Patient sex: M
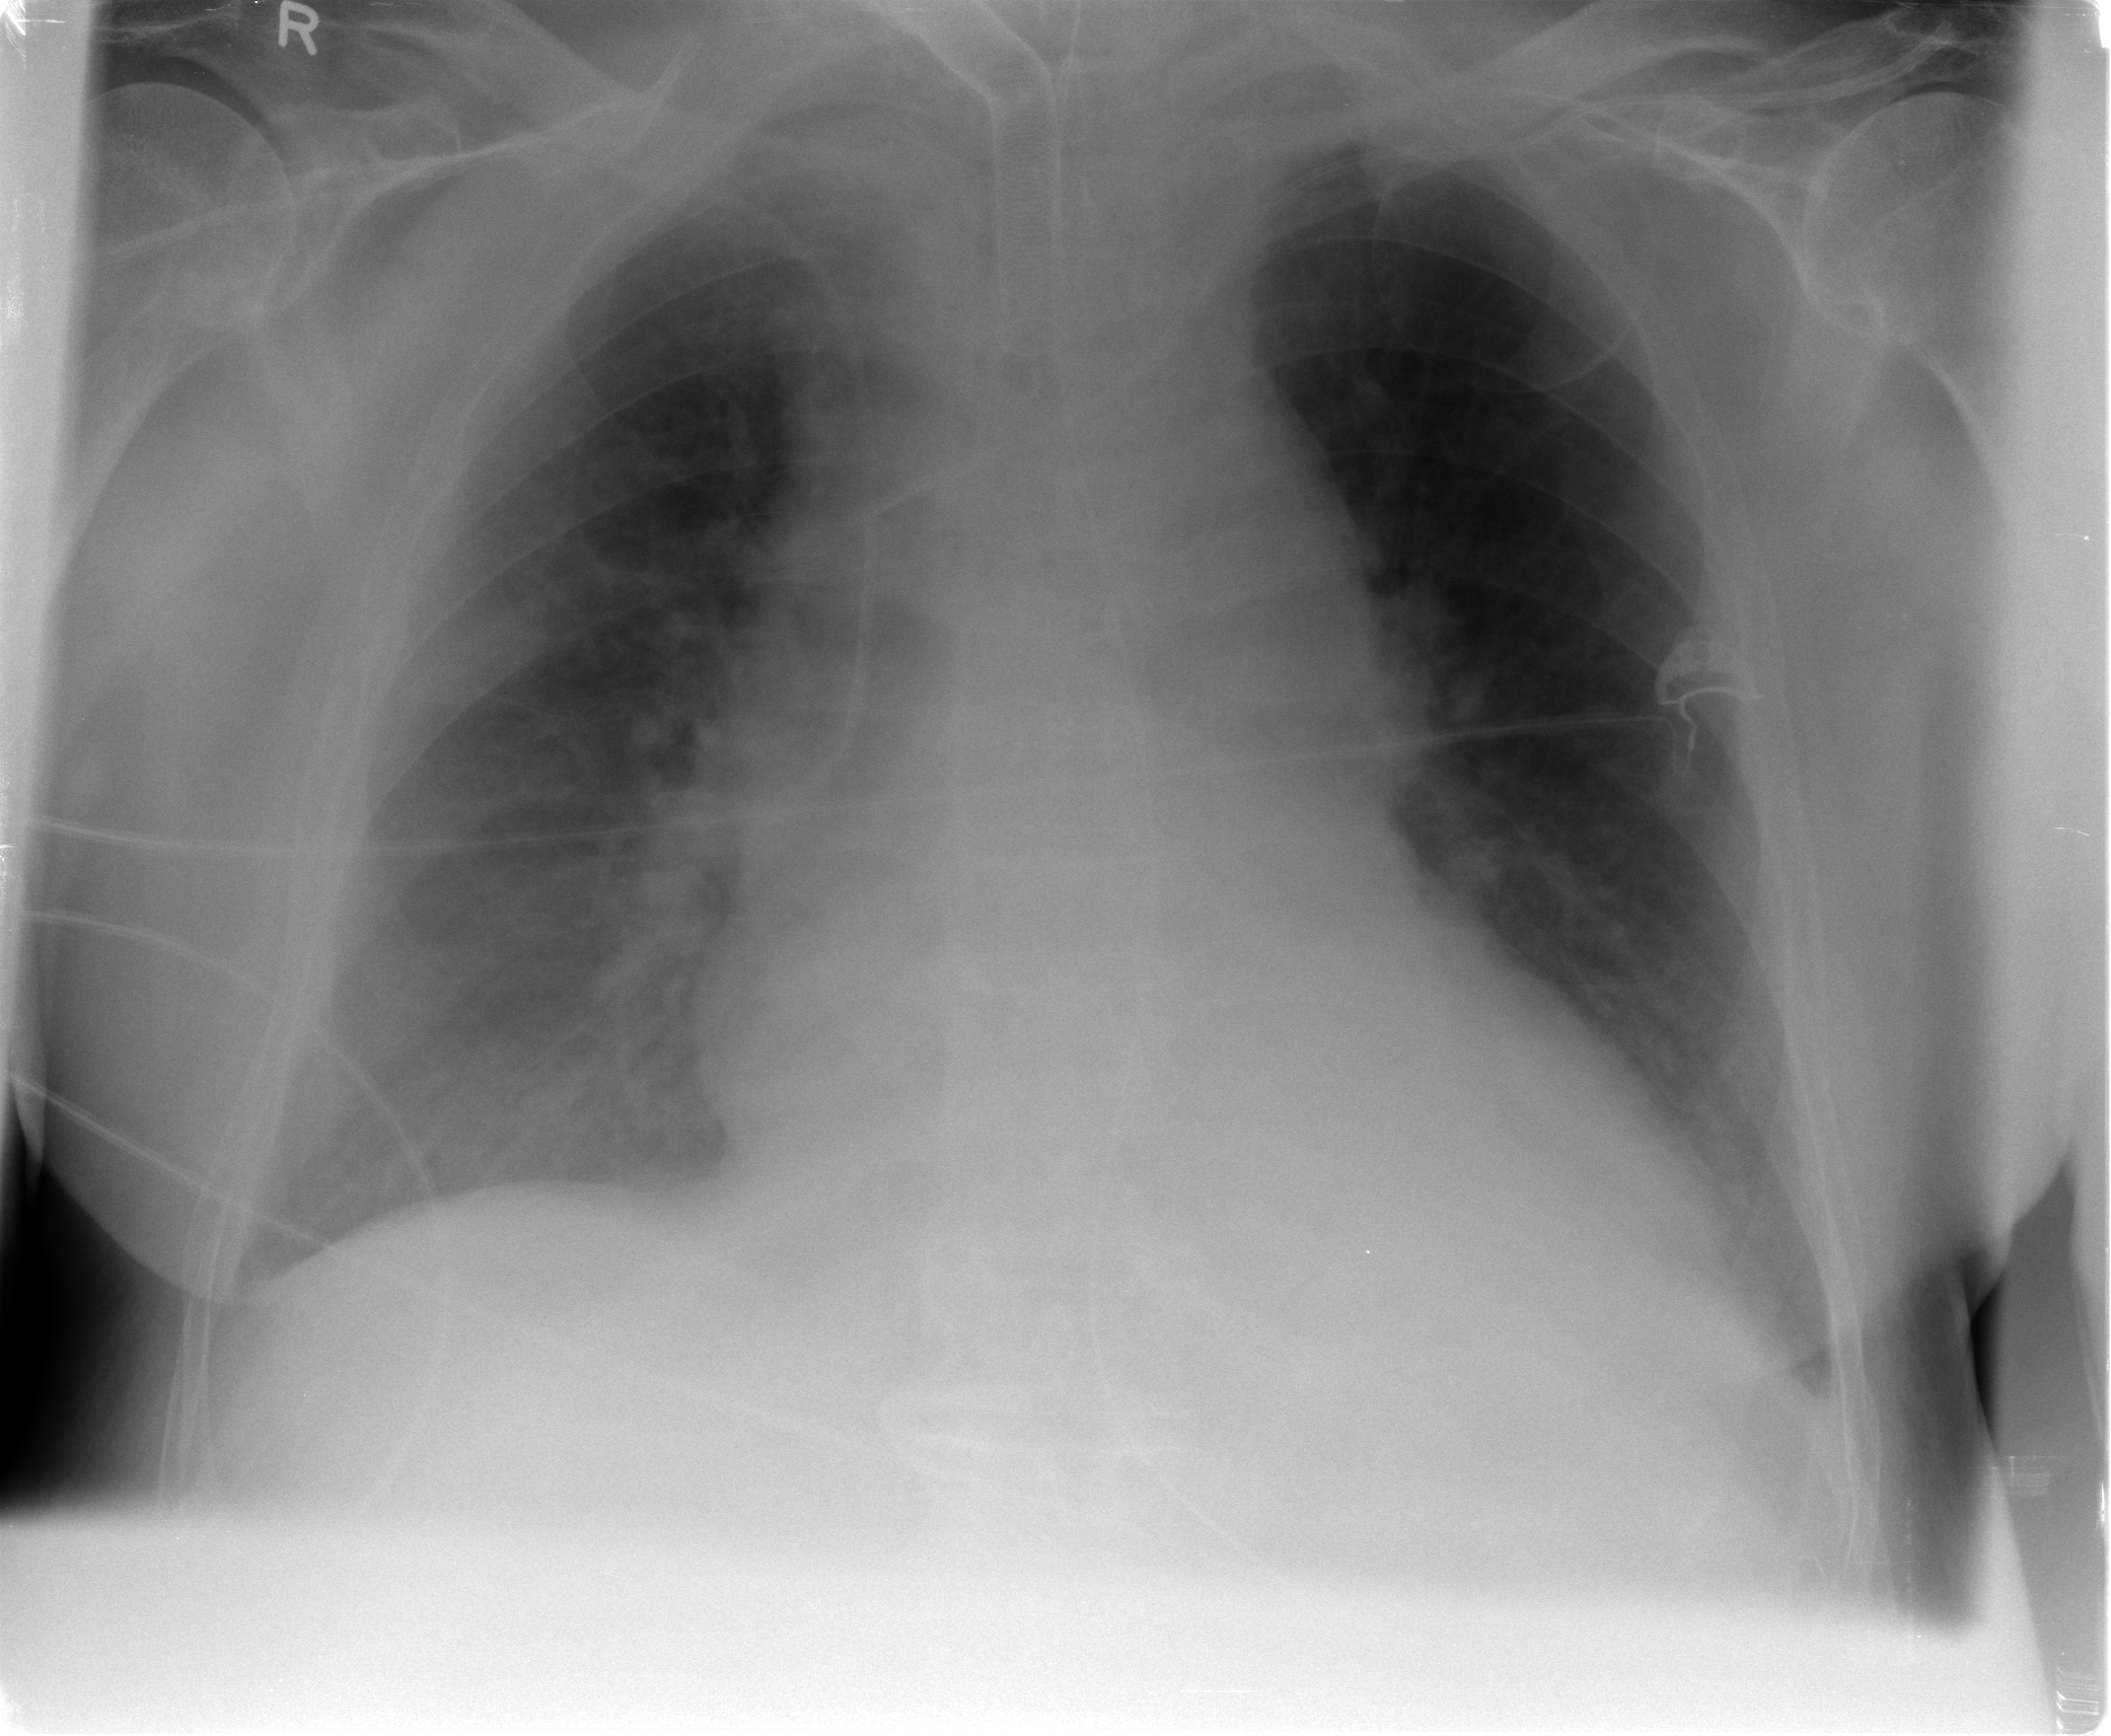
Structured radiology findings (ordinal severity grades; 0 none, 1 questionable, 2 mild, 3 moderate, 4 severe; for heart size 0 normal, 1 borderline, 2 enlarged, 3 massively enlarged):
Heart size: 2
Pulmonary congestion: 2
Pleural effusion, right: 2
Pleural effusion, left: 0
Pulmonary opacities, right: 0
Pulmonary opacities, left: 0
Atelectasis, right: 0
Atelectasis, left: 0